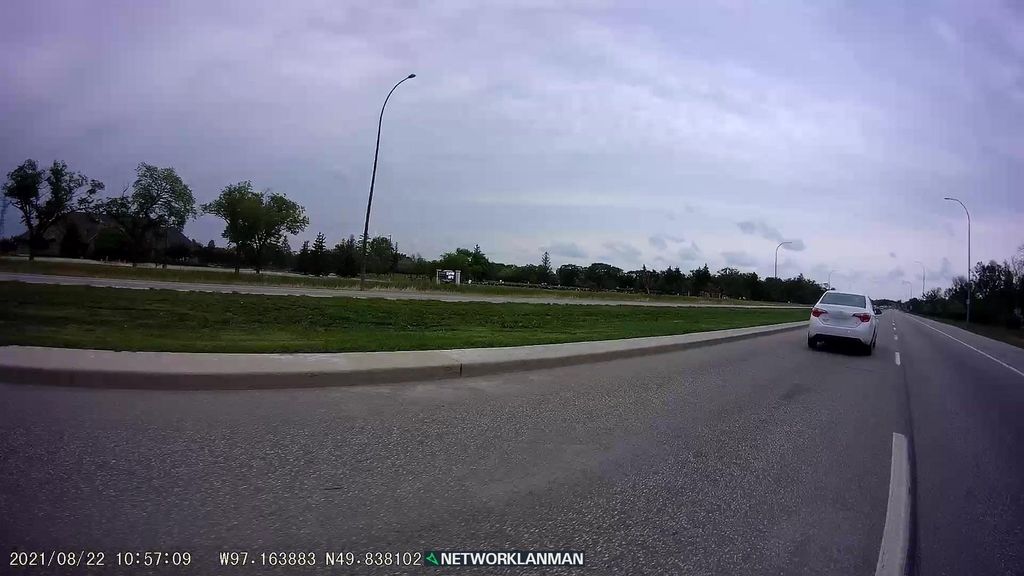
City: winnipeg